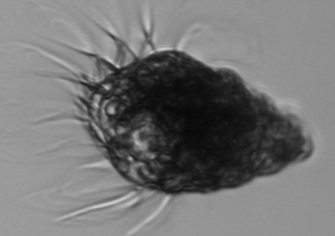
Label: Laboea_strobila